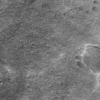
Atmospheric dust classification: not_dusty